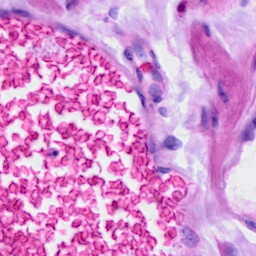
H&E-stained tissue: Ovarian